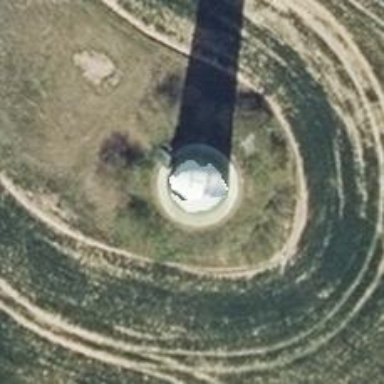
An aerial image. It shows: Wind generator powered by wind. The generator type is horizontal axis and it uses wind turbines.